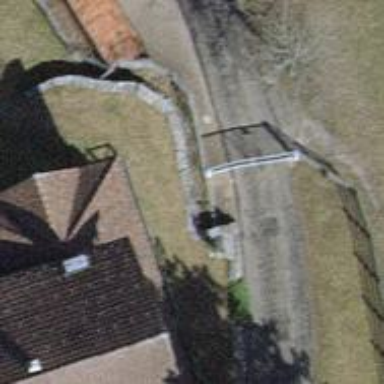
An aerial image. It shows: Gate.